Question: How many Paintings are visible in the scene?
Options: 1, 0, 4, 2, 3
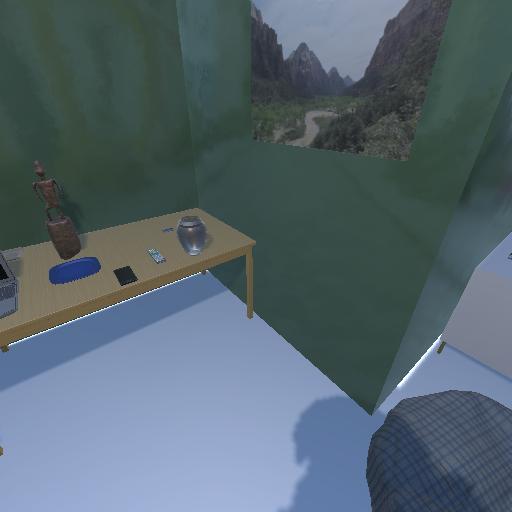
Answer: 1